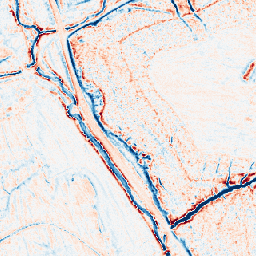
Category: edge_preserving
Decomposition family: anisotropic_diffusion
Decomposition parameters: iterations: 10
kappa: 30
gamma: 0.2
Upsampling method: nearest
Upsampling parameters: scale: 8
Upsampling scale: 8